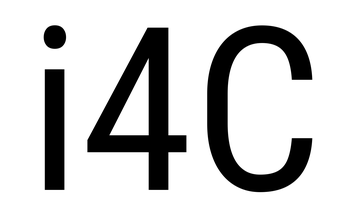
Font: Roboto_Condensed_Regular